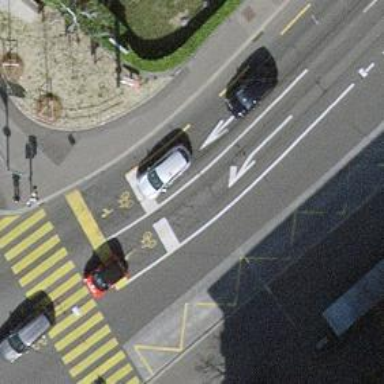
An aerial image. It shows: Trolleybus stop position for public transport.